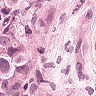
Metastatic tissue present: yes